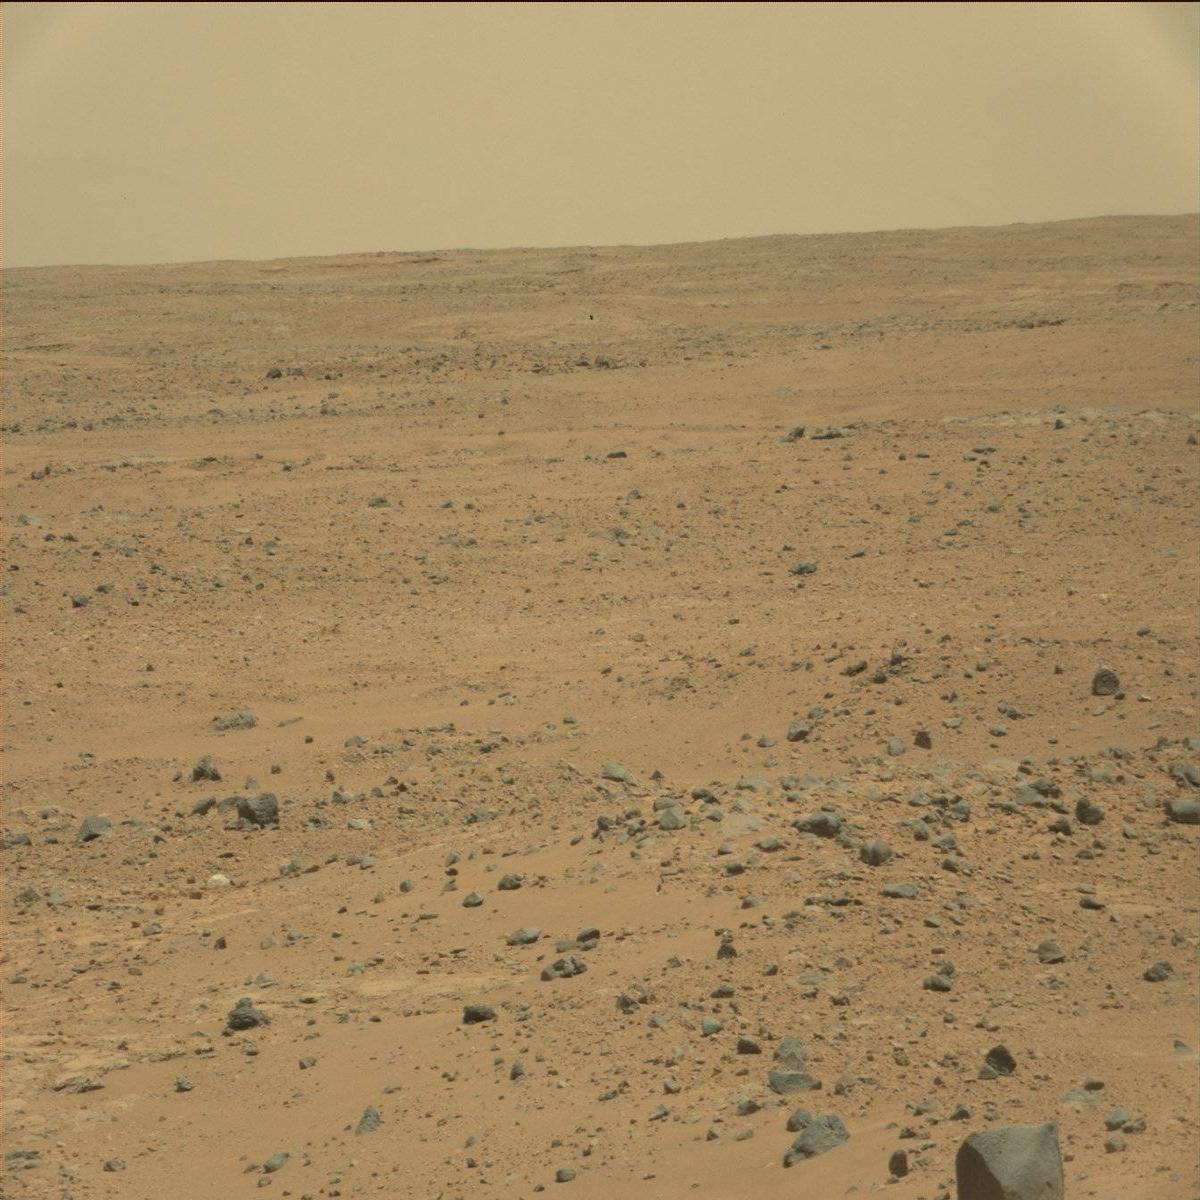
Terrain classes present: Bedrock, Rock, Sand / Soil, Sky